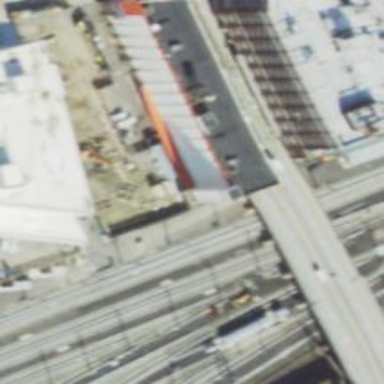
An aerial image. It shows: Storage rental shop called Public Storage located in building.